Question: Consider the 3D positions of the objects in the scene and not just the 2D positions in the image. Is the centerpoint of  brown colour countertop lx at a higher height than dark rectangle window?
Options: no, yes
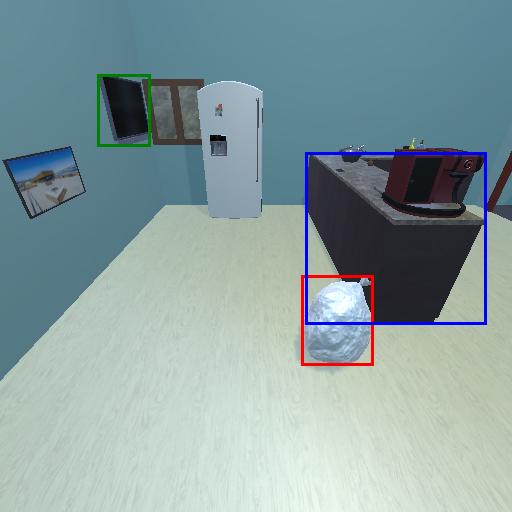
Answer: no